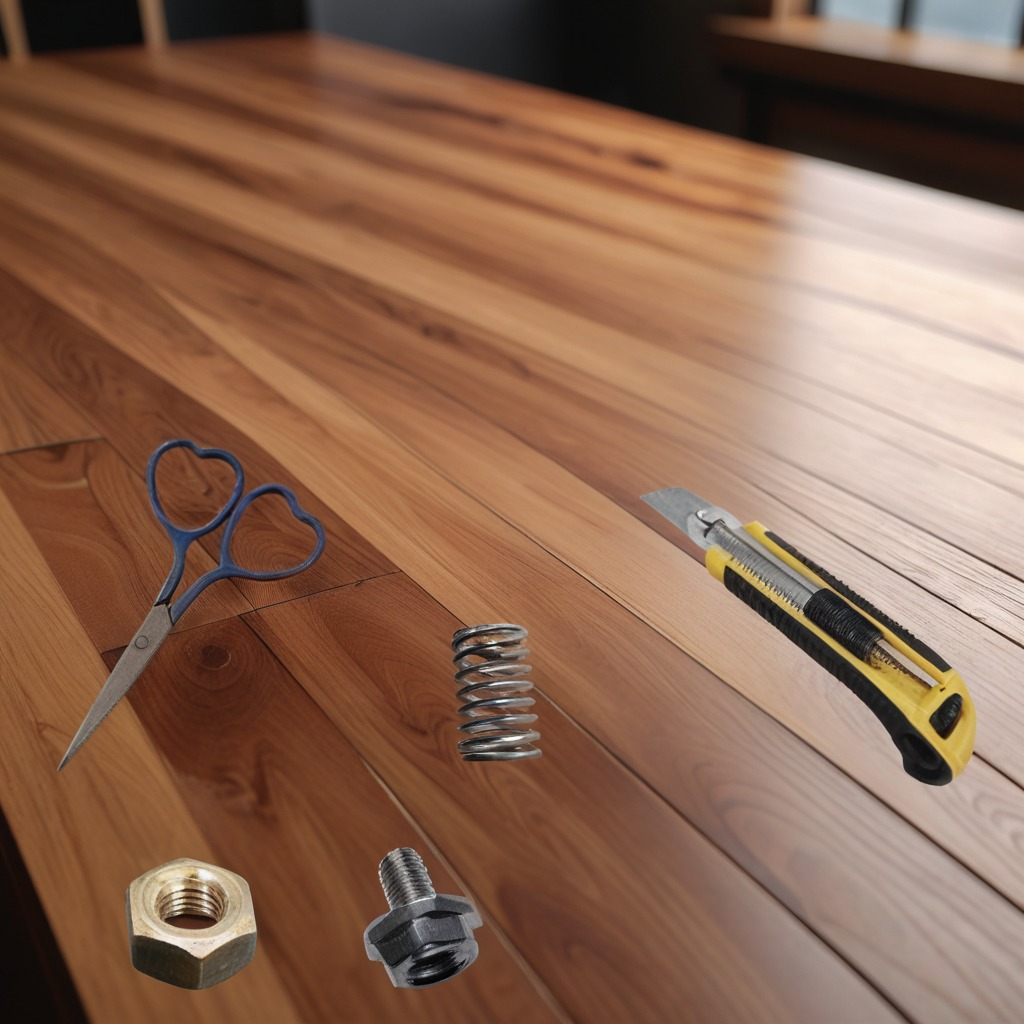
A utility knife, a metal machine screw, a coiled metal spring, a pair of scissors, and a metal nut are lying on the wooden table.